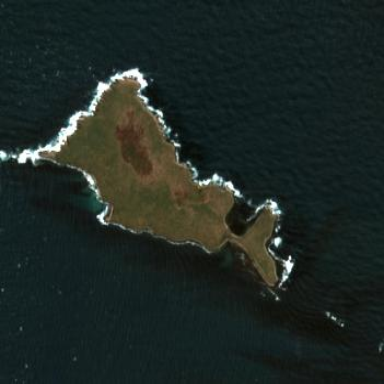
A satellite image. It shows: Island named Pebble Island with natural coastline.